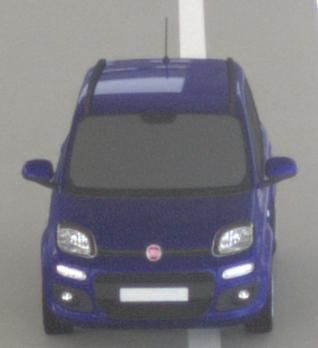
Make: Fiat
Model: Panda 1.2 8V
Detailed model: Panda (312)
Model produced from: 2013/02
Model produced until: 2013/12
Doors: 5
Color: blue
Road condition: dry road
Daytime: morning or afternoon
Contrast: low contrast